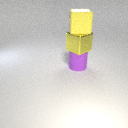
large yellow metal cube below large yellow rubber cube